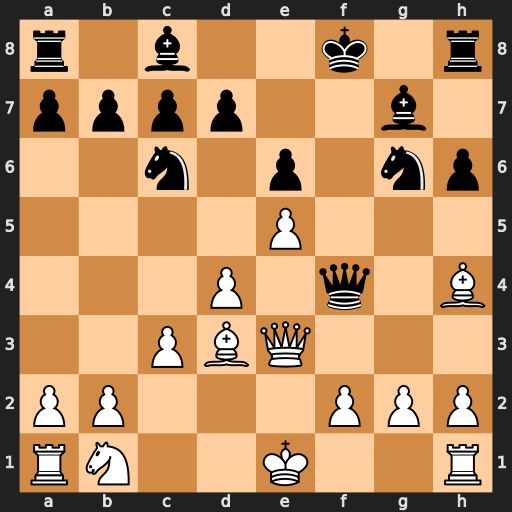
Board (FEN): r1b2k1r/pppp2b1/2n1p1np/4P3/3P1q1B/2PBQ3/PP3PPP/RN2K2R
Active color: w
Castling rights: KQ
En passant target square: -
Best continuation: Bxg6 Qxh4 Qf3+